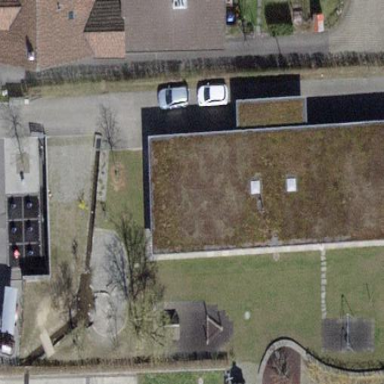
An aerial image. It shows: Kindergarten building.